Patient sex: M
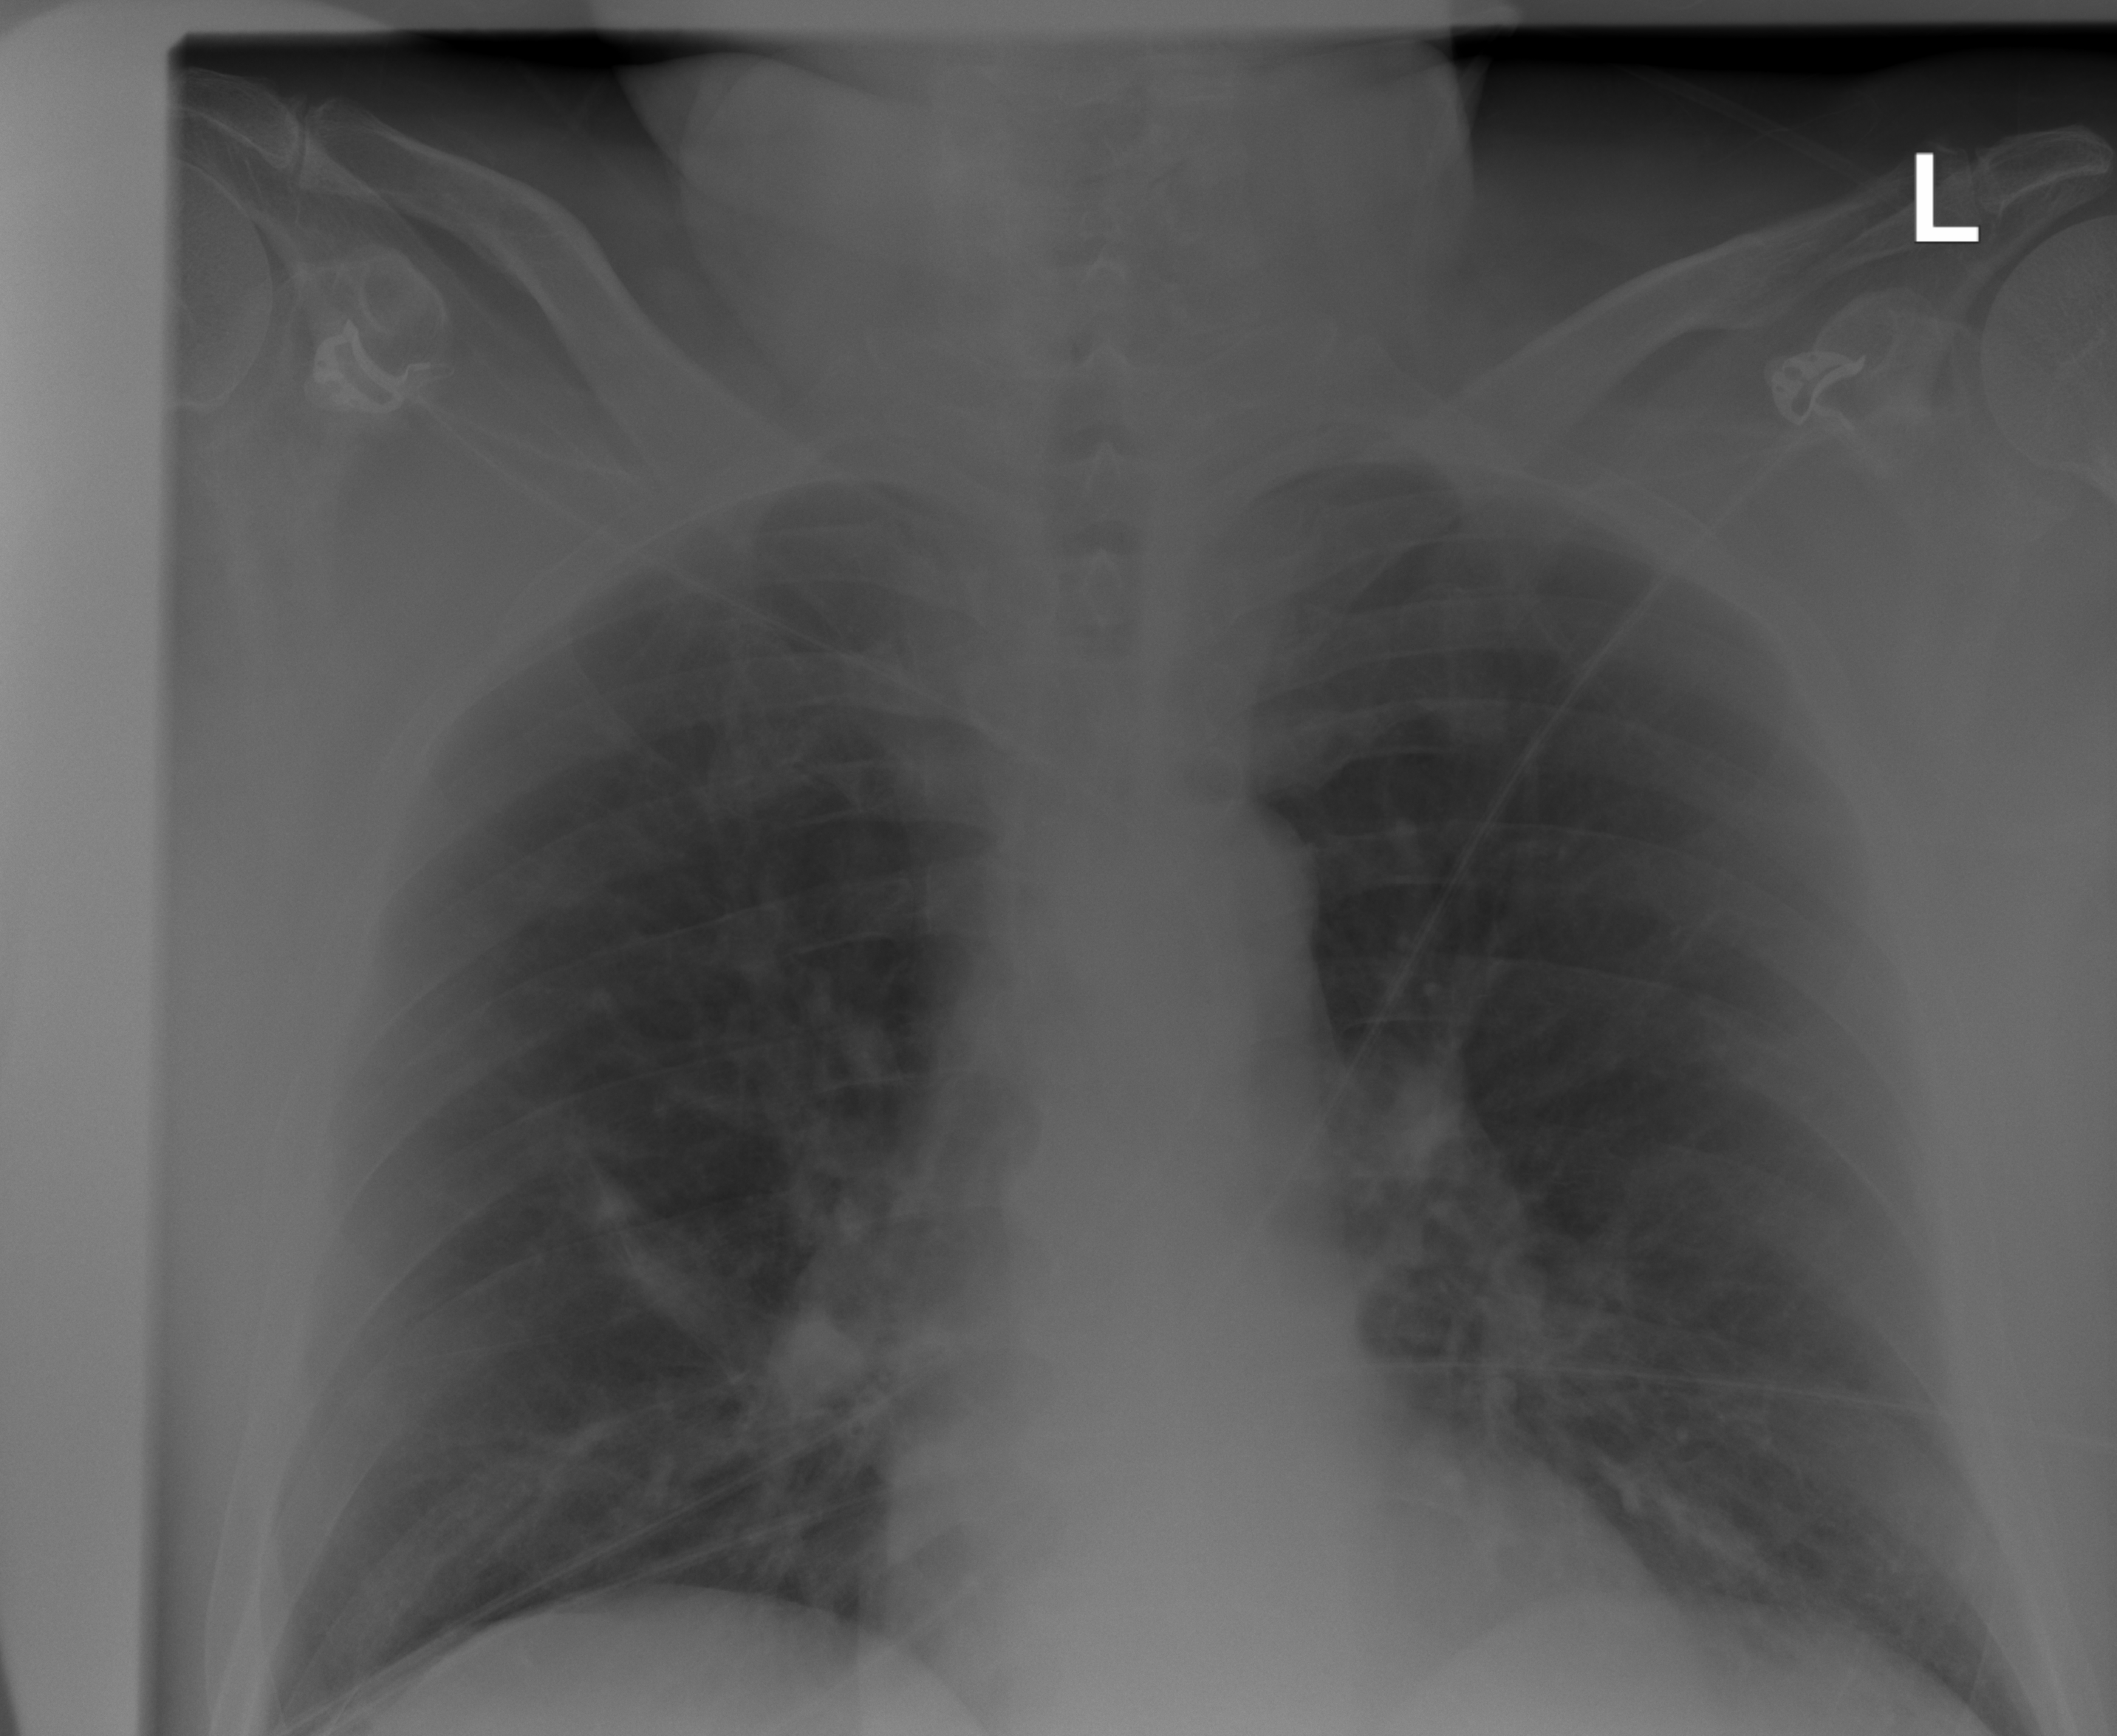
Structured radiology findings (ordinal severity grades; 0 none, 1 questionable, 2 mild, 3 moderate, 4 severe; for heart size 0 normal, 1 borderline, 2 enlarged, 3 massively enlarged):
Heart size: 0
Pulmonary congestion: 0
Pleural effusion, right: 0
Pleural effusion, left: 0
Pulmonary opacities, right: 0
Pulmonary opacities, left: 0
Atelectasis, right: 2
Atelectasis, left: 0